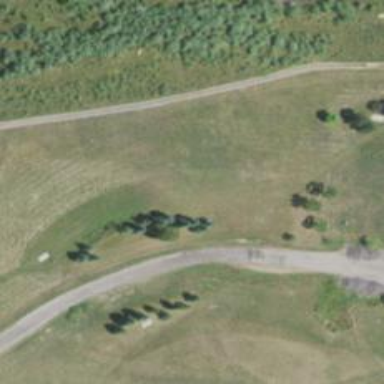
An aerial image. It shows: Path leading to disc golf hole.